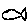
Label: fish